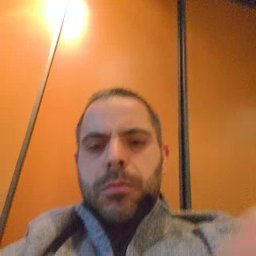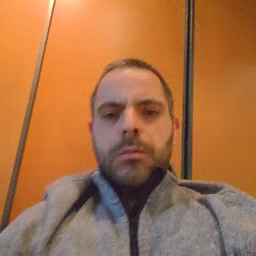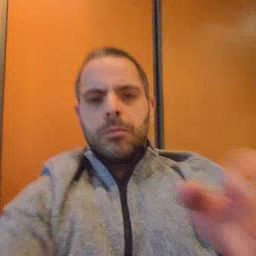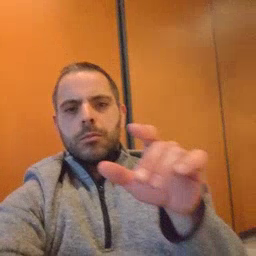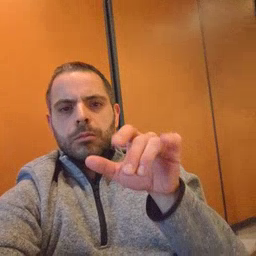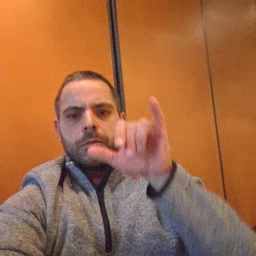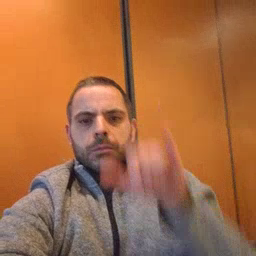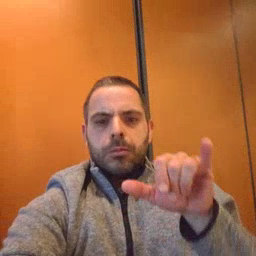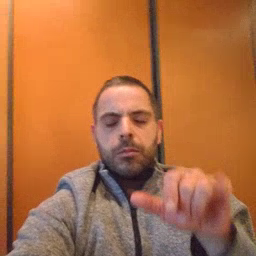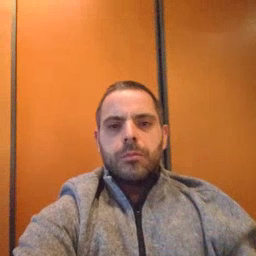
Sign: that